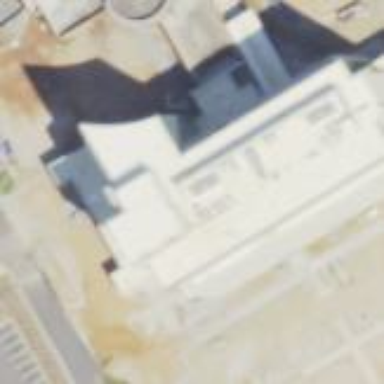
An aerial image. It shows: Hospital building.